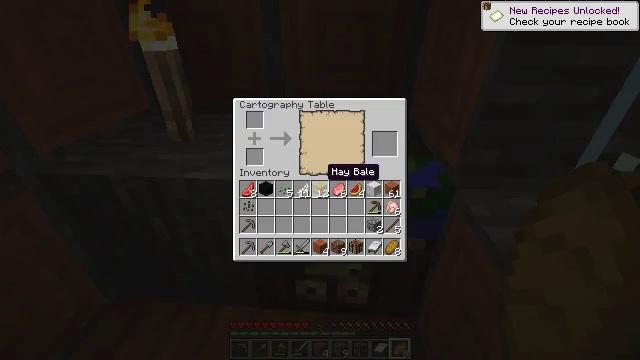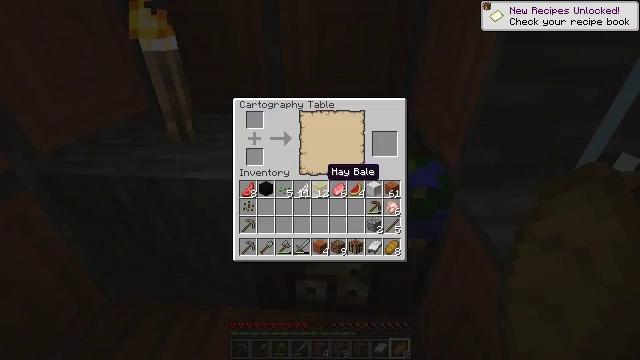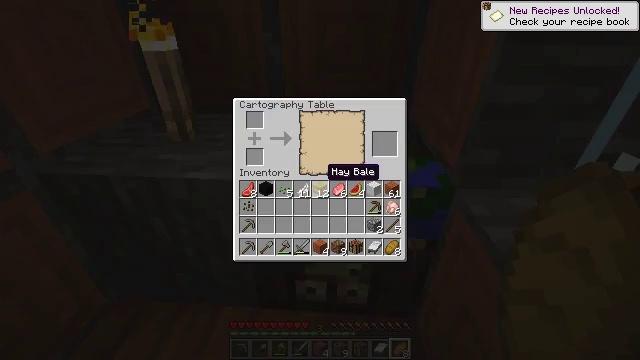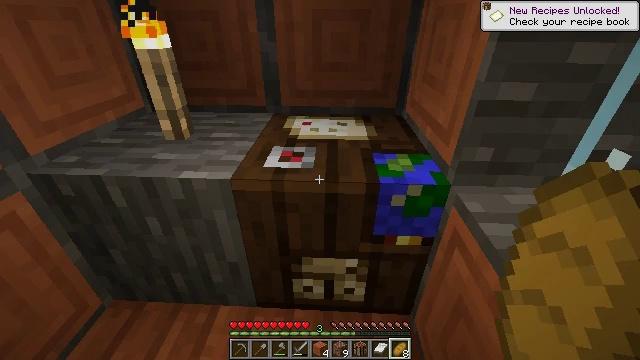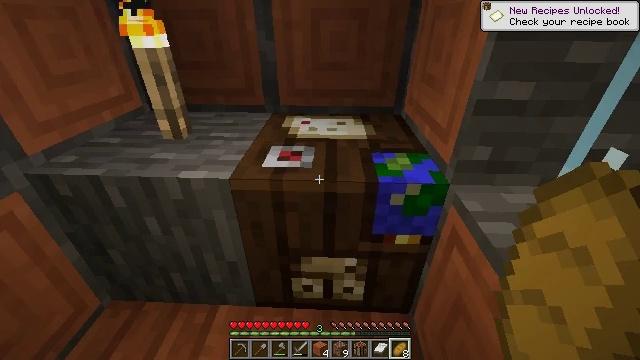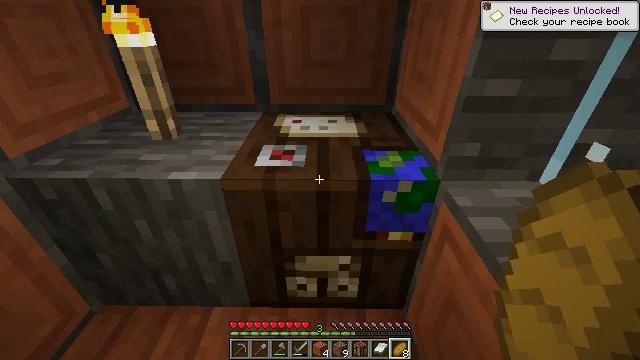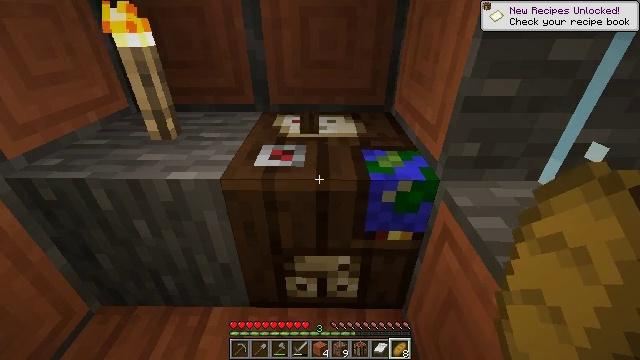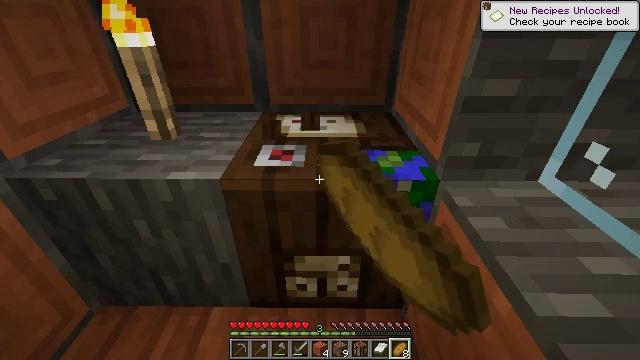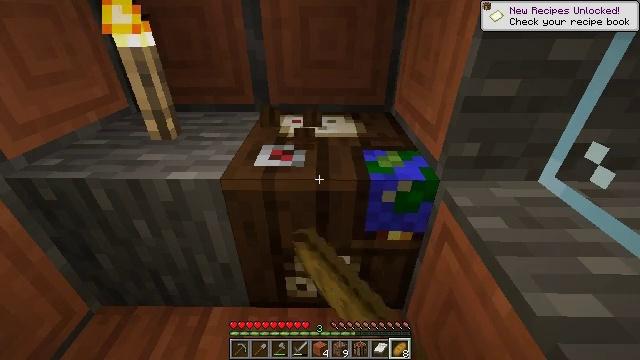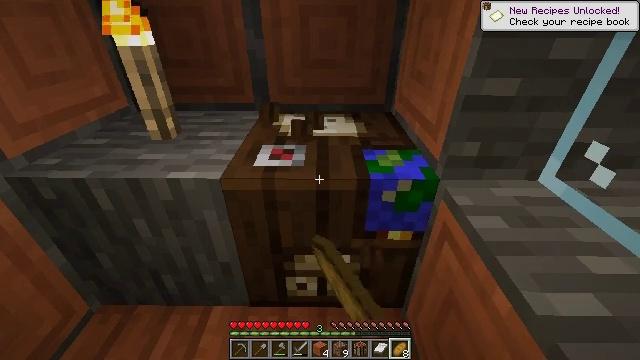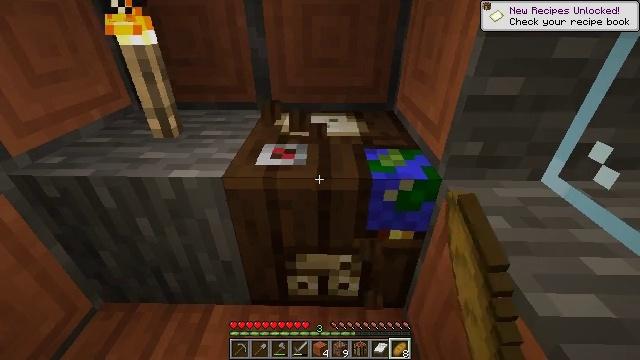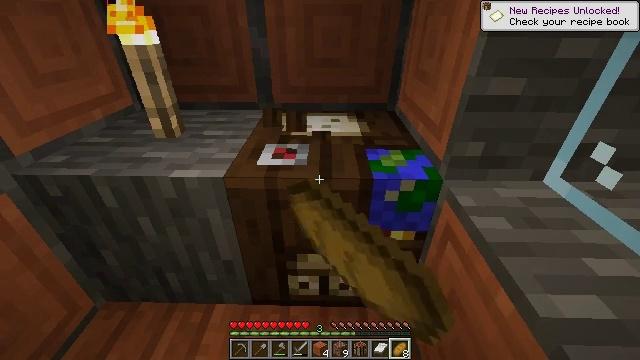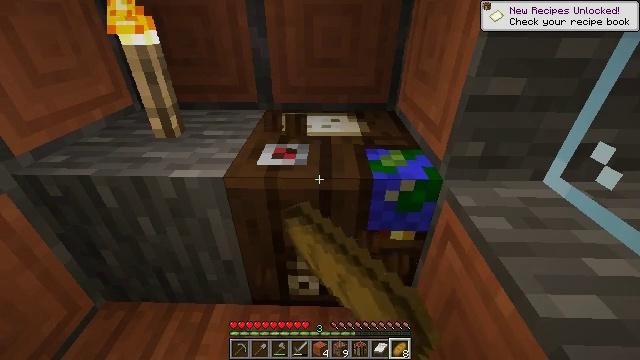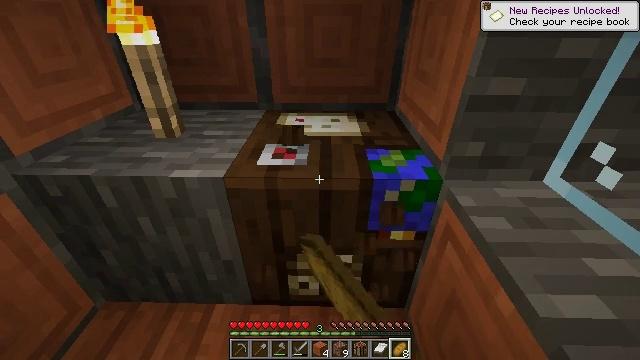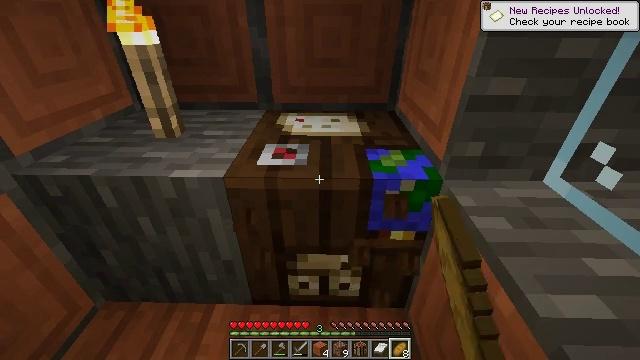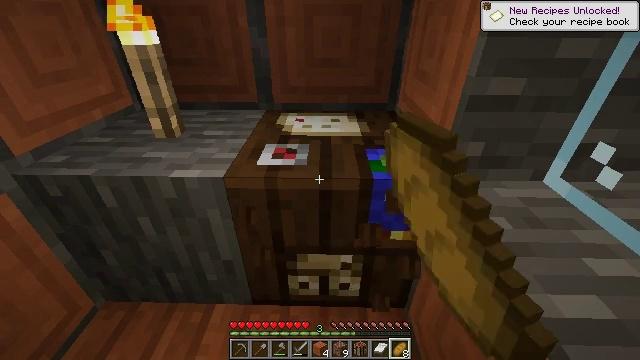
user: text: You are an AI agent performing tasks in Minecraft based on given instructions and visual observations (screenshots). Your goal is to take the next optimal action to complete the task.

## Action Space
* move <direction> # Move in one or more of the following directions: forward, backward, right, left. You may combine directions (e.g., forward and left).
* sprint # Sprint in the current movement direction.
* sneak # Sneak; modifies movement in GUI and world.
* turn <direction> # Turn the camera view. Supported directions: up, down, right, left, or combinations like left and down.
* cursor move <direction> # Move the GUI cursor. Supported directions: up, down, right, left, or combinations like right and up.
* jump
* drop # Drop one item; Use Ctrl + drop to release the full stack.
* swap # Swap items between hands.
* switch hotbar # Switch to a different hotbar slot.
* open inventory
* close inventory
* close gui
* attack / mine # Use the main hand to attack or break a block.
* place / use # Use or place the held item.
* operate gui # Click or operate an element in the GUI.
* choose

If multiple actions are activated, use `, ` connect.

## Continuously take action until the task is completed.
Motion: motion action
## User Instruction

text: Get the cartography table into your inventory.
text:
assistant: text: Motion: no_op
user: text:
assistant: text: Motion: no_op
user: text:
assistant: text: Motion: no_op
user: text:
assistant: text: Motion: close gui
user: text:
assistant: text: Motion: turn right
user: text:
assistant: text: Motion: attack / mine
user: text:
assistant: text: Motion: attack / mine
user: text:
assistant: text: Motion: attack / mine
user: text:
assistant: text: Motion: attack / mine
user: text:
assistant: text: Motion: attack / mine
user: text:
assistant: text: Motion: attack / mine
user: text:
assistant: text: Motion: attack / mine
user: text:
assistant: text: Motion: attack / mine
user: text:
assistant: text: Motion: attack / mine
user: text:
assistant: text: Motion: attack / mine
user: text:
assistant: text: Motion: attack / mine
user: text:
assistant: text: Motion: attack / mine
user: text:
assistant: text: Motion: attack / mine
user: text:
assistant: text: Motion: attack / mine
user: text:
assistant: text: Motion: attack / mine
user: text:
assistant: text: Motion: attack / mine
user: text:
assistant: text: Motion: attack / mine
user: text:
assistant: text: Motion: attack / mine
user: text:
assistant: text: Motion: attack / mine
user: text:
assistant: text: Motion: attack / mine
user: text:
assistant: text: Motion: attack / mine
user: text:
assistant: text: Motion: attack / mine
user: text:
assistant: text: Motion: attack / mine
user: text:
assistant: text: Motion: attack / mine
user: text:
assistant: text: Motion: attack / mine